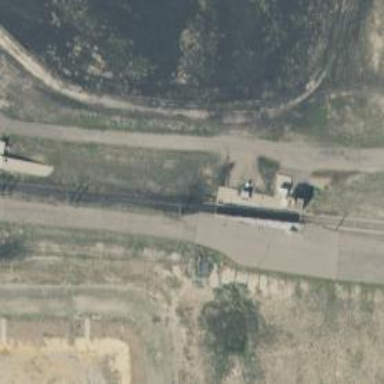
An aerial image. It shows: Railway yard.